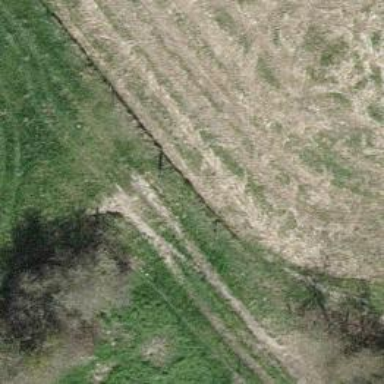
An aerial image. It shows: Track with ground surface of grade 2.